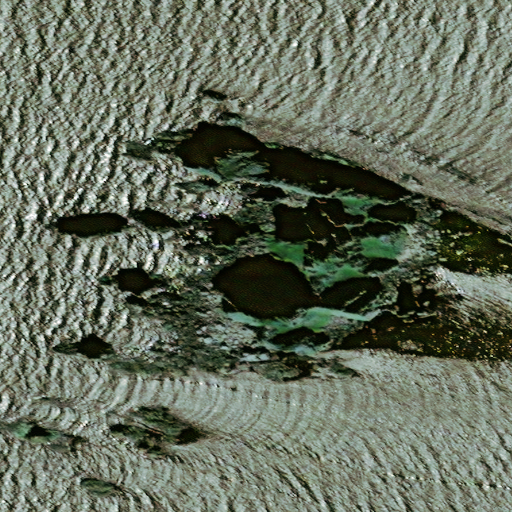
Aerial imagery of island in Alaska named Cathedral Rocks containing only unknown